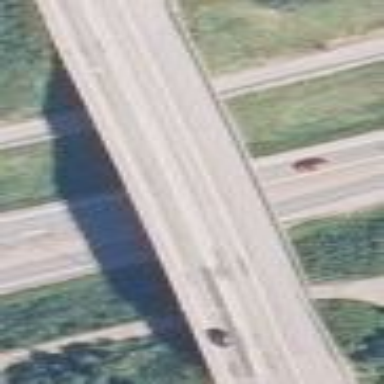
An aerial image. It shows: Man-made bridge.